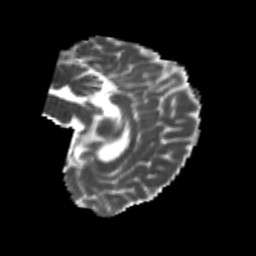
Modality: MD
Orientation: sagittal
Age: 21
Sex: female
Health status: healthy
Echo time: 0.074 s